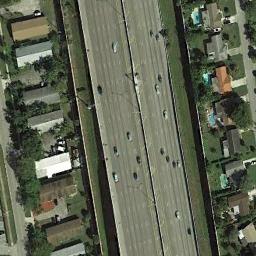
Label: freeway